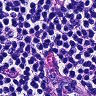
Metastatic tissue present: no